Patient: sex M, age 45
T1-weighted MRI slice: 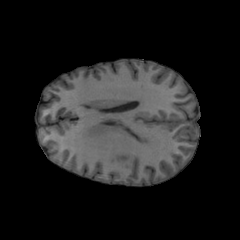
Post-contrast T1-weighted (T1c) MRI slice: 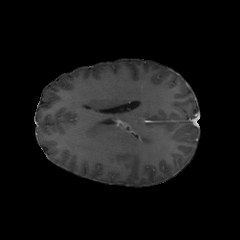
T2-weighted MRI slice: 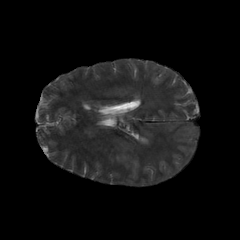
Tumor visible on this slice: yes
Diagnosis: Astrocytoma, IDH-mutant
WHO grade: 2